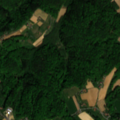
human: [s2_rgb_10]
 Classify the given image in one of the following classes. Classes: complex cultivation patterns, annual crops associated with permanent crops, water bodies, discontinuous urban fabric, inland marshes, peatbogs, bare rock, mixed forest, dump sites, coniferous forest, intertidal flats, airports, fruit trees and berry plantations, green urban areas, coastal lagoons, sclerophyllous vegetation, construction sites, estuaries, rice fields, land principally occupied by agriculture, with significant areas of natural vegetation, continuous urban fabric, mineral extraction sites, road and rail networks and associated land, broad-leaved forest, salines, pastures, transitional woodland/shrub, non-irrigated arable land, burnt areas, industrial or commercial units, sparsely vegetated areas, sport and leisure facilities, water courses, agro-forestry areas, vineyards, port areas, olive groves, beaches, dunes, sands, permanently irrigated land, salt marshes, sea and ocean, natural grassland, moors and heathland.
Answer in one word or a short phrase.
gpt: discontinuous urban fabric, non-irrigated arable land, complex cultivation patterns, broad-leaved forest